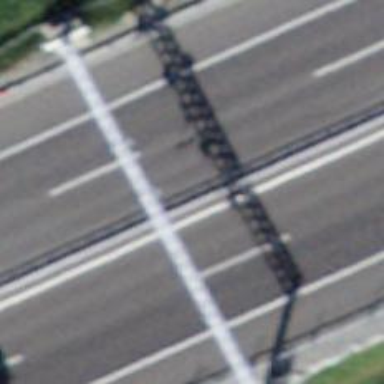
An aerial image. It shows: Gantry structure.